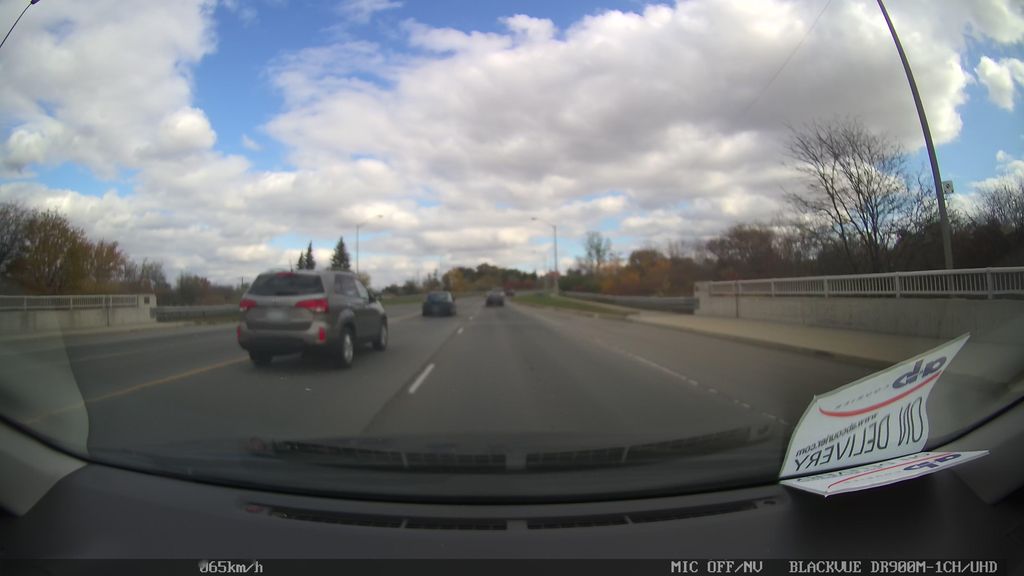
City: toronto